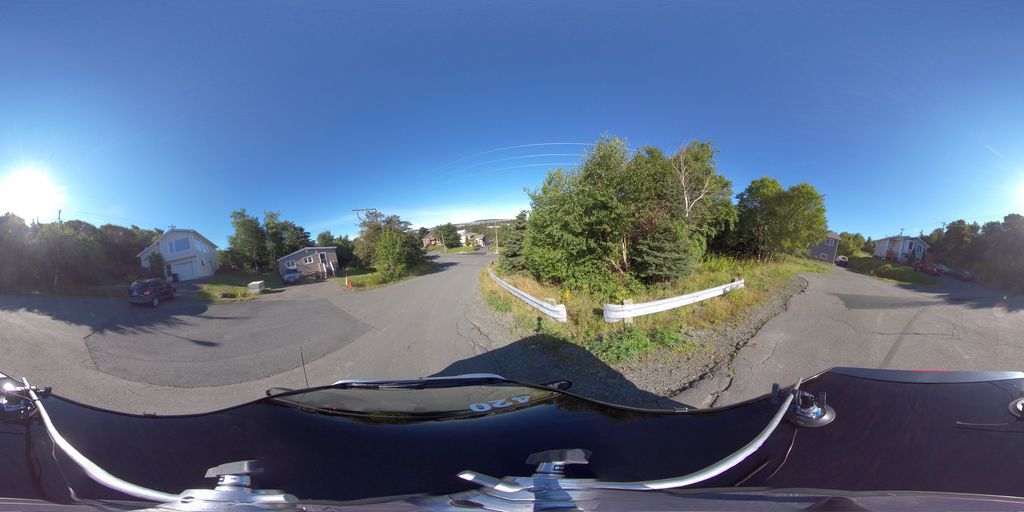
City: st_johns